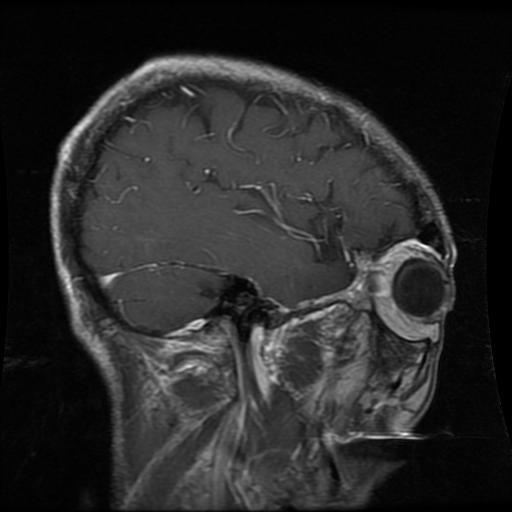
Label: glioma